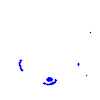
Particle: electron